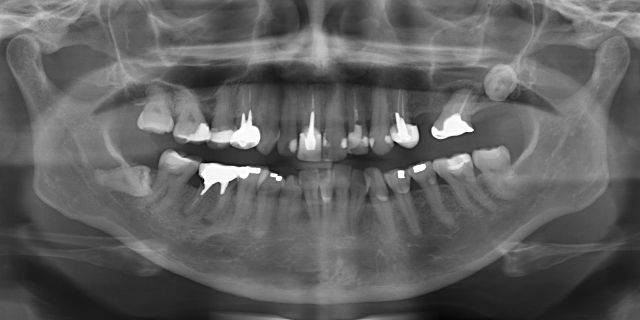
adult